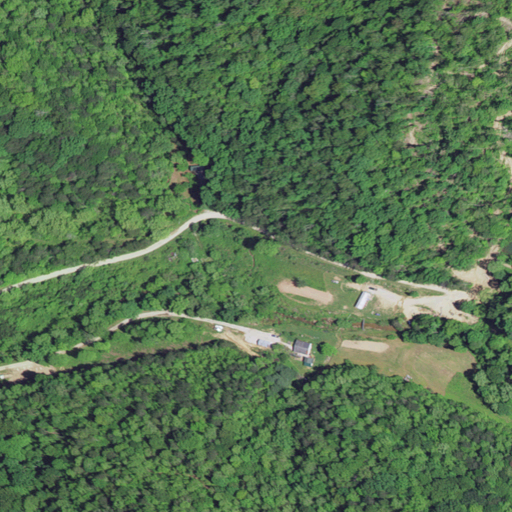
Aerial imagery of valley in Kentucky named Becky Hollow containing deciduous forest, mixed forest, open development, low intensity development, and pasture